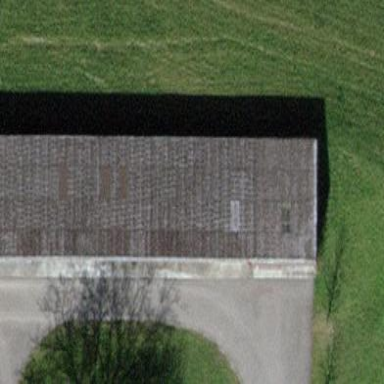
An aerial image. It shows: View of roof of building.